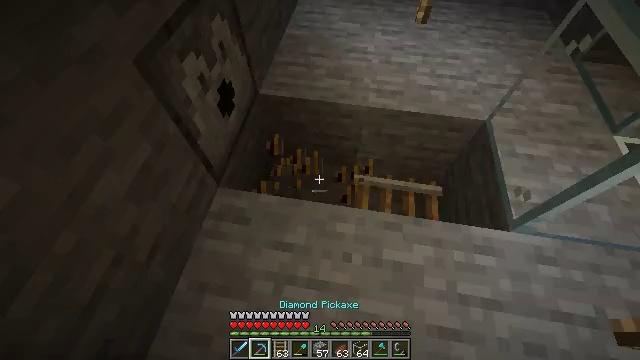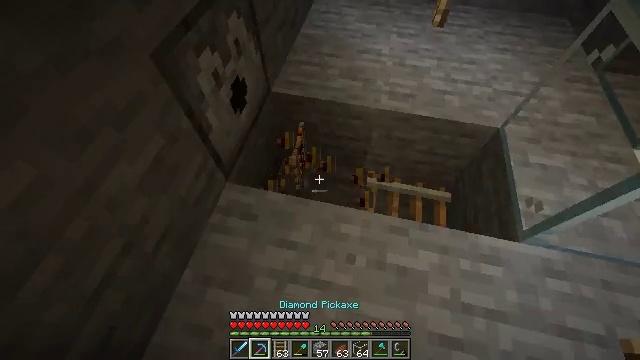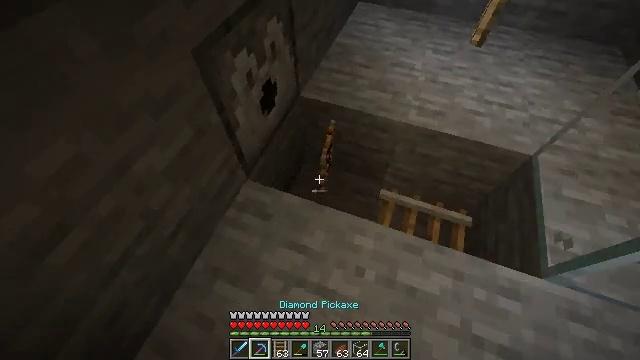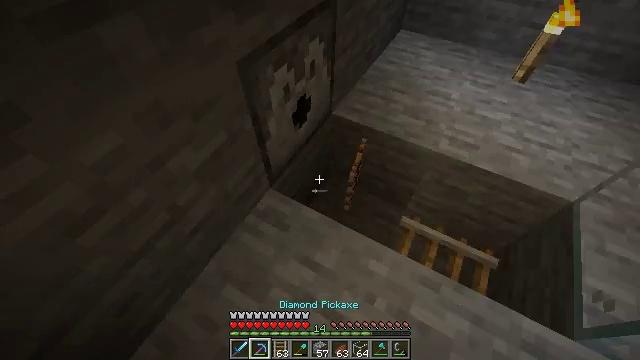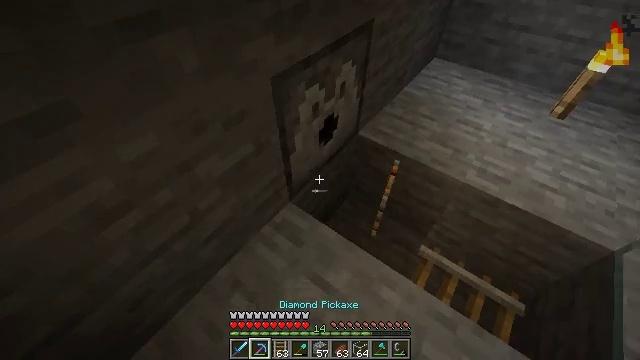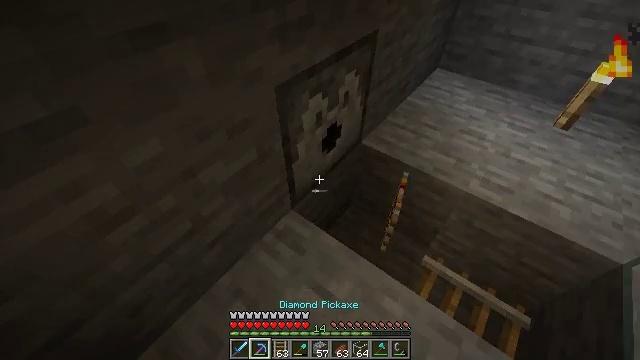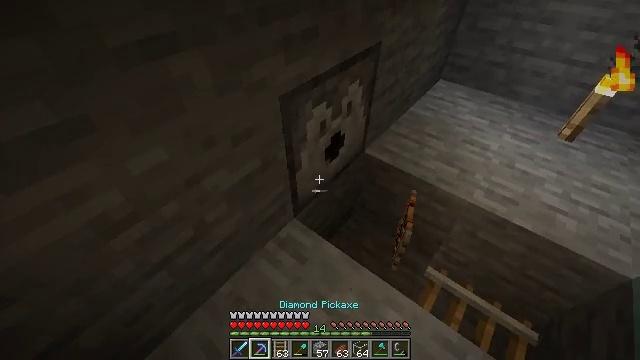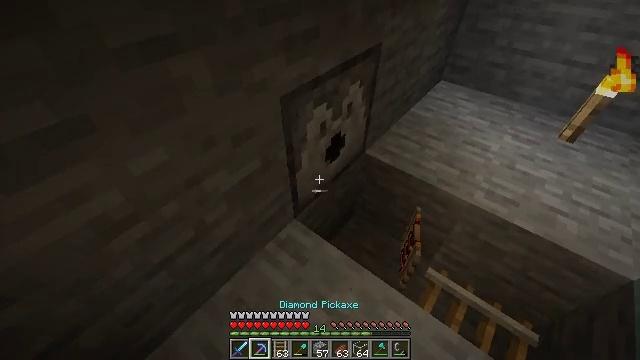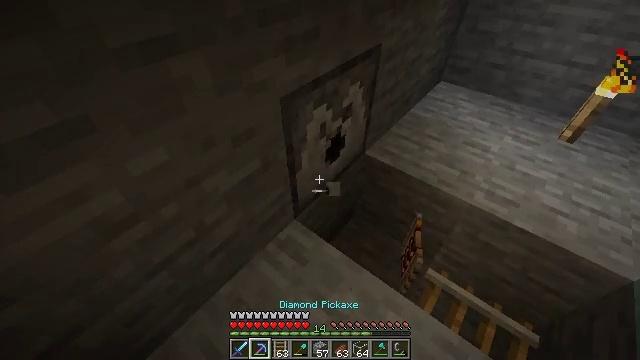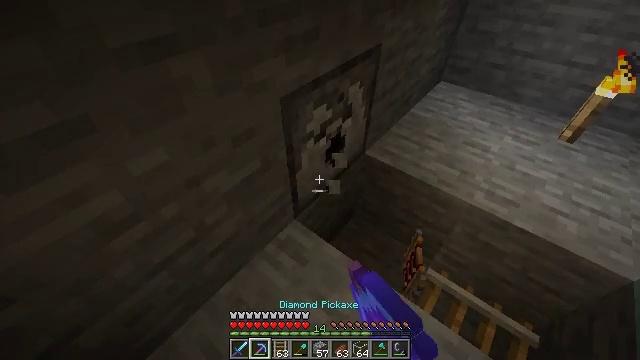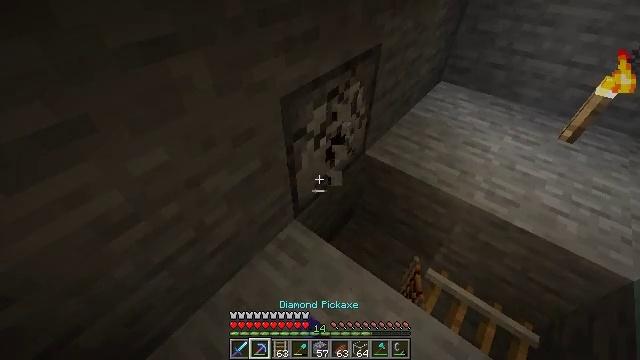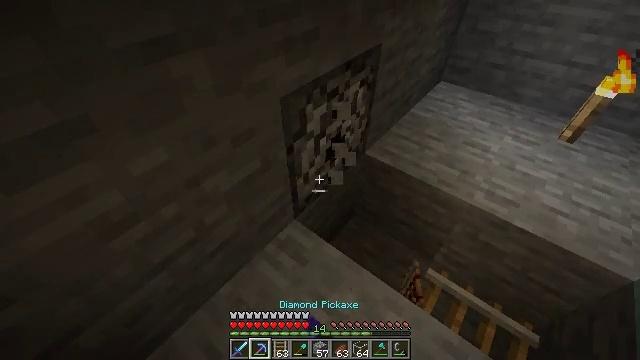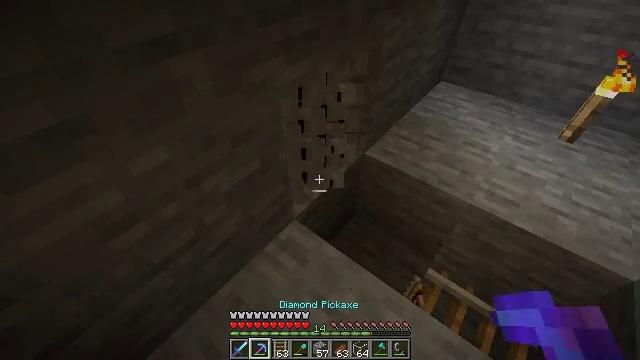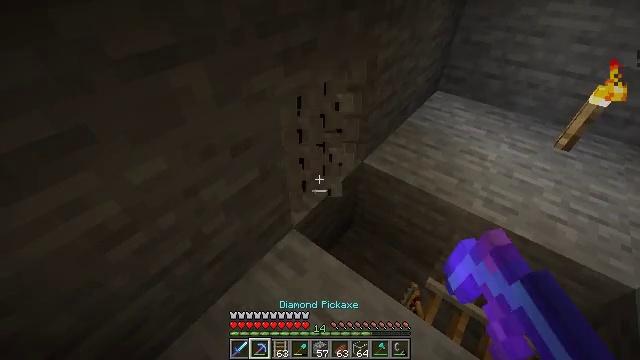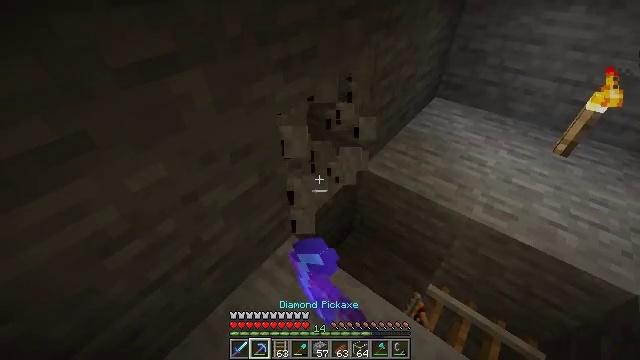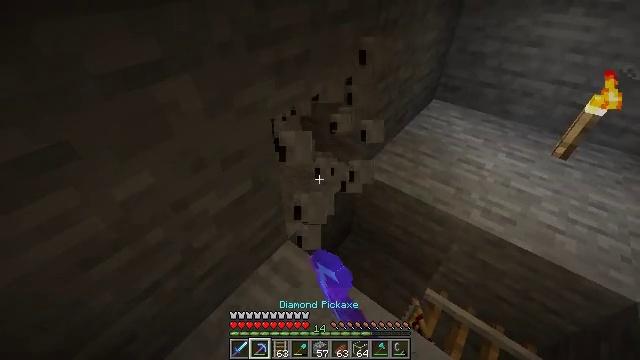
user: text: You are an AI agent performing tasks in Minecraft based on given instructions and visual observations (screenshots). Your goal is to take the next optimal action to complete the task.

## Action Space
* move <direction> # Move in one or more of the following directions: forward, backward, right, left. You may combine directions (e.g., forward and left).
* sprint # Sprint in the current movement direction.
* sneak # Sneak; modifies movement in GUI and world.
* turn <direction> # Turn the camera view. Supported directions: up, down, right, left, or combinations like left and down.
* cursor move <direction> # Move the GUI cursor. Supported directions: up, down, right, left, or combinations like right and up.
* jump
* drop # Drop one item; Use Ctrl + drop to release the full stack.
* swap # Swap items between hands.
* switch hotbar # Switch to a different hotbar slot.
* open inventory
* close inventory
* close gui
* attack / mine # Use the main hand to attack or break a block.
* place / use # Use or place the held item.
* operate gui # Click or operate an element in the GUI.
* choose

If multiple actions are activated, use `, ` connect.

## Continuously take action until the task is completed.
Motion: motion action
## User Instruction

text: Retrieve the dispenser by attacking it.
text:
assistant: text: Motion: turn left
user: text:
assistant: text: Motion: turn left and up
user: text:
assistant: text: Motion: turn left and up
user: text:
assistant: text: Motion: turn left and up
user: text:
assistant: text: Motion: turn up
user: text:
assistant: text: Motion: turn up
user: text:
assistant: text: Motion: no_op
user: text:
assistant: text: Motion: attack / mine
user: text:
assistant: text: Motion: attack / mine
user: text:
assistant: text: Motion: attack / mine
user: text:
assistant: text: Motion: attack / mine
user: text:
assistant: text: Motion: attack / mine
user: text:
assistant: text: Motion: turn up, attack / mine
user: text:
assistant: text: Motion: turn up
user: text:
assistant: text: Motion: move forward and move right
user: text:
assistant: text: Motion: move forward and move right
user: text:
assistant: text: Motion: no_op